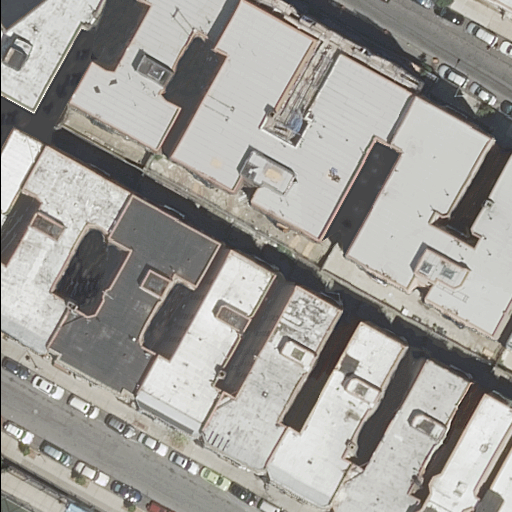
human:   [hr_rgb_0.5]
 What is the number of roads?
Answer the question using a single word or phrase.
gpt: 2

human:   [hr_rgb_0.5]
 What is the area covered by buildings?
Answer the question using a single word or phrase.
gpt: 4418m2

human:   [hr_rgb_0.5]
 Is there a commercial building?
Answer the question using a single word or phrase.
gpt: no

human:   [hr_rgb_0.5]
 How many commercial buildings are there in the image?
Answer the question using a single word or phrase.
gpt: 0

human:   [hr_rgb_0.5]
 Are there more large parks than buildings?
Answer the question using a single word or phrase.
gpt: no

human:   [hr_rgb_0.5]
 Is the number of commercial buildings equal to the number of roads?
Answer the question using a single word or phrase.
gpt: no

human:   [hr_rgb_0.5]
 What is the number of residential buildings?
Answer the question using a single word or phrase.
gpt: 15

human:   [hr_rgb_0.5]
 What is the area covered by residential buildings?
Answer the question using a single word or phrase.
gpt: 4418m2

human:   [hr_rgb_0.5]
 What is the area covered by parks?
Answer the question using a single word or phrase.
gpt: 8921m2

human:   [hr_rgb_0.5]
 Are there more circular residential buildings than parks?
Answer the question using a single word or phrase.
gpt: no

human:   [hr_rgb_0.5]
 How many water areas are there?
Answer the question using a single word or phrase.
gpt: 0

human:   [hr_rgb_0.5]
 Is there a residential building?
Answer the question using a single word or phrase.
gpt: yes

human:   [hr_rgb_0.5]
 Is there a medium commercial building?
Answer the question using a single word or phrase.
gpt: no

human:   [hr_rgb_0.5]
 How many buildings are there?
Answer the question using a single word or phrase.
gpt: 15

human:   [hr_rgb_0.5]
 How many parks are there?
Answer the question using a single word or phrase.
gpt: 1

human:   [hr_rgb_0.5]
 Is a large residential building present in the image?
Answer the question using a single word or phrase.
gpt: yes

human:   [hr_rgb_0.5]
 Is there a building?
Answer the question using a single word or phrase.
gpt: yes

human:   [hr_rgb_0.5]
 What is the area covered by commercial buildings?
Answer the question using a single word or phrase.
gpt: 0m2

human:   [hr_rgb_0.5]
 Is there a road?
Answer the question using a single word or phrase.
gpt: yes

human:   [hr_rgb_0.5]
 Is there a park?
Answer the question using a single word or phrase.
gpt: yes

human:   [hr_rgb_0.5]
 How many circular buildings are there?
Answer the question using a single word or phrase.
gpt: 0

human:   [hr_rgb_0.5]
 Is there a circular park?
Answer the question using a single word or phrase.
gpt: no

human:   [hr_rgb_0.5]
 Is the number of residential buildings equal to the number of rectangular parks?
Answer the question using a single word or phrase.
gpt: no

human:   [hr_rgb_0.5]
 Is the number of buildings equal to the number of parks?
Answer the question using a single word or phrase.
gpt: no

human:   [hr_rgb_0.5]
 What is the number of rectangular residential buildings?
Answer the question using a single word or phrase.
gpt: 4

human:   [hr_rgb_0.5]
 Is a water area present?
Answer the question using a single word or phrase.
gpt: no

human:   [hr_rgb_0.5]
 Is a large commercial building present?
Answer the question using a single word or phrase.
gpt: no

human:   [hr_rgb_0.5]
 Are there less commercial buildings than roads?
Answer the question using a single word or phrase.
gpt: yes

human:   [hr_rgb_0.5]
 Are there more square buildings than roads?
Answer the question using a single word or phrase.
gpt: no

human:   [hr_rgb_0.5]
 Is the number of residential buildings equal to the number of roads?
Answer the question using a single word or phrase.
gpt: no

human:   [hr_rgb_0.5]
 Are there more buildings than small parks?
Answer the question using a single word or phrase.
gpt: yes

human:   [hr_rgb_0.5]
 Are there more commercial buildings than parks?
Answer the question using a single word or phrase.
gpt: no

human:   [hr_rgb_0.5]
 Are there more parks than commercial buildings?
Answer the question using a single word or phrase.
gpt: yes

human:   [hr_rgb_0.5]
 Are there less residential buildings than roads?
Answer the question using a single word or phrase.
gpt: no

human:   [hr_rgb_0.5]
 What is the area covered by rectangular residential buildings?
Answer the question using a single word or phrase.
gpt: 267m2

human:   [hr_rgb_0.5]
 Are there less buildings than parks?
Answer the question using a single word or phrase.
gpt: no

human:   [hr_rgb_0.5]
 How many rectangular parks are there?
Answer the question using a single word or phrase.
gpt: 1

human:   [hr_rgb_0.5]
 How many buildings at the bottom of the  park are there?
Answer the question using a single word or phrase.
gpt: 0

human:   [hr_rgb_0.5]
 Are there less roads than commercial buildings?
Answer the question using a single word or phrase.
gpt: no

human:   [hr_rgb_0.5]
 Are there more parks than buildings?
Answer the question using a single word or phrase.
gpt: no

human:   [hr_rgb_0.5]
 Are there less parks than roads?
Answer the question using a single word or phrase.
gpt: yes

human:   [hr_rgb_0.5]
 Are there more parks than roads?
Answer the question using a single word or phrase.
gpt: no

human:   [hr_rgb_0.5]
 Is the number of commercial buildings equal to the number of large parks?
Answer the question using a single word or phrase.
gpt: no

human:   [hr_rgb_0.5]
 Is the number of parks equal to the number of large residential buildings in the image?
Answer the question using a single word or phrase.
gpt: no

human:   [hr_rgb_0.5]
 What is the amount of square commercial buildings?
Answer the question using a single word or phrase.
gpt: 0

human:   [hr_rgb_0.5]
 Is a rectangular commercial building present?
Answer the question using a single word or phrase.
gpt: no

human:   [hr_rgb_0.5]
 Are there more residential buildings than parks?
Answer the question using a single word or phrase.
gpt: yes

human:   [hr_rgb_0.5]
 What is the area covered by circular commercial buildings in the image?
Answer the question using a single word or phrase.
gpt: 0m2

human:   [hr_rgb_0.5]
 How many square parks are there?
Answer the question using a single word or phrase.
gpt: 0

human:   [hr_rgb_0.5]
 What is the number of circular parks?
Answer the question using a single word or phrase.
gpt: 0

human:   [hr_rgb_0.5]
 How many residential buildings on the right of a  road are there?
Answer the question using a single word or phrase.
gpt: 11

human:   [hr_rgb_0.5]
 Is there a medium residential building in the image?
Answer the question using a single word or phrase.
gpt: yes

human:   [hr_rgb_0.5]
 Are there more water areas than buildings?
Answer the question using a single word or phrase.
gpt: no

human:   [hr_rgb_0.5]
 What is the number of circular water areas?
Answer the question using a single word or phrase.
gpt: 0

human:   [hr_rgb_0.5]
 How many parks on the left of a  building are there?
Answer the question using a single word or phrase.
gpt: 1

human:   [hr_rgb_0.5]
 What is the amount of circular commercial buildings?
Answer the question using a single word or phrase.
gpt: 0

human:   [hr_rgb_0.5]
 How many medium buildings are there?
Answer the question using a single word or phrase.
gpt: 9

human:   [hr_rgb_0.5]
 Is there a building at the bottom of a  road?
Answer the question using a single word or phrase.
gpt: yes

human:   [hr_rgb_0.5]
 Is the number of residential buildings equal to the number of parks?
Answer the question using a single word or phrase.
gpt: no

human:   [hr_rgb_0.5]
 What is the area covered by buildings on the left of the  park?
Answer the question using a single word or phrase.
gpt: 1687m2

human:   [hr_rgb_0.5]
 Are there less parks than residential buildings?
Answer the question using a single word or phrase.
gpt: yes

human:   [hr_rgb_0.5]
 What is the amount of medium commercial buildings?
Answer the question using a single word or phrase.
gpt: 0

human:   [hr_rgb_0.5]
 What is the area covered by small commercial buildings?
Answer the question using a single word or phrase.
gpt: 0m2

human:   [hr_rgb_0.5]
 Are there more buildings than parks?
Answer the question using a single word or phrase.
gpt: yes